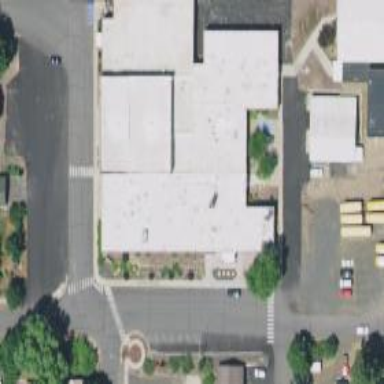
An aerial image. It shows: School.